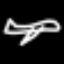
Label: airplane